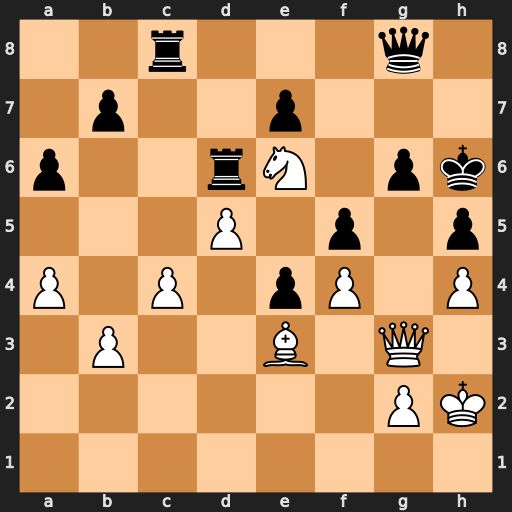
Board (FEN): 2r3q1/1p2p3/p2rN1pk/3P1p1p/P1P1pP1P/1P2B1Q1/6PK/8
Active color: w
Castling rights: -
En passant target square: -
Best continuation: Qg5+ Kh7 Qxe7+